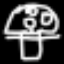
Label: mushroom